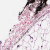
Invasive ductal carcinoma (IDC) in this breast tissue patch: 0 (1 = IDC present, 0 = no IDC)